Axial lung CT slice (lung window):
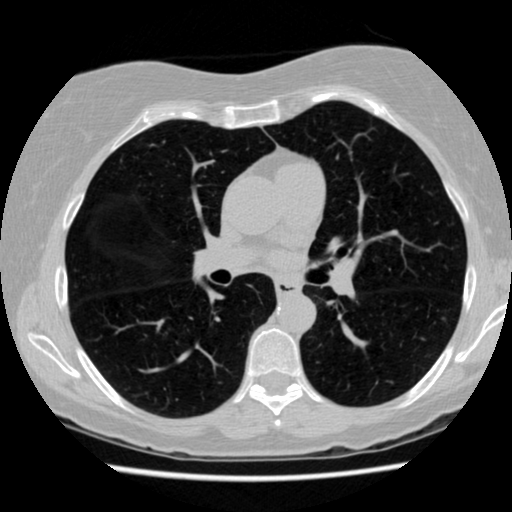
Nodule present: no